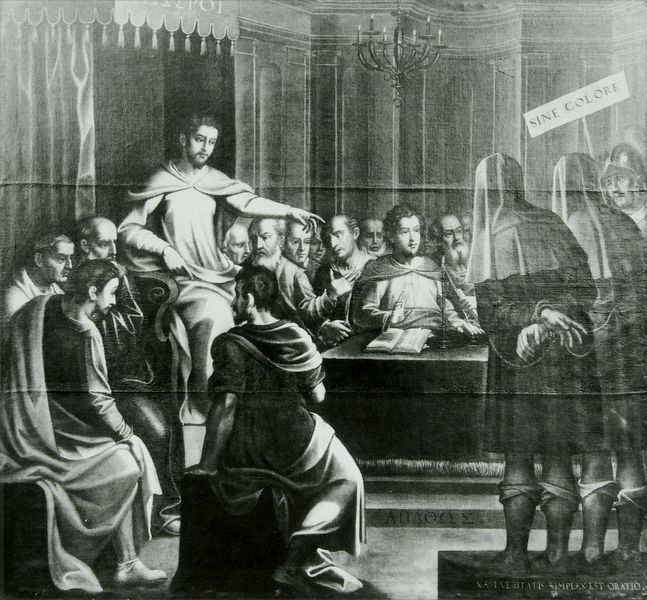
Titel: Gerichtswesen
Künstler: Hans Freyberger
Standort: Augsburg
Institution: Städtische Kunstsammlungen
Schlagwörter: gemälde, hand, mann, schatten, umhang, weiß, menschen, sitzen, fenster, finger, geste, grau, kleid, lampe, licht, männer, raum, rücken, schwarz, stuhl, szene, säulen, tisch, zeichnung, zimmer, blick, leute, malerei, teppich, versammlung, bart, bärte, gericht, richter, wand, arm, barock, bibel, falten, historie, sockel, stehen, diskutieren, gelehrte, hände, innenraum, portrait, vorhang, boden, fransen, gewand, interieur, mantel, pose, sitzend, stehend, tücher, gewänder, schulter, beine, fesseln, schrift, schreibtisch, zuschauer, rede, kette, farbe, graphik, monochrom, bank, farblos, grisaille, hocker, saal, schemel, figuren, treppe, könig, soldaten, thron, ansprache, vorhänge, runde, zeigefinger, inschrift, kerze, kerzen, kronleuchter, leuchter, lüster, stuck, stufe, stufen, podest, sinnieren, zeigen, stola, unscharf, foto, schild, antike, buch, rückenfigur, steht, druck, druckgraphik, schwarz-weiss, viele, druckgrafik, radierung, stich, gefangen, satire, scharz, text, ketten, soldat, beschriftung, leinwand, helm, herrscher, hauben, verhandlung, fürst, pult, rom, fries, schwarz weis, kerzenhalter, kerzenleuchter, gestus, angeklagte, anklage, justiz, christus, jesus, antik, gefangene, toga, griechisch, mittelalter, fingerzeig, baldachin, umhänge, troddeln, trotteln, deuten, schreiber, sekretär, gefangener, tunika, zeige, kandelaber, schabracke, kapuze, fessel, inschriften, latein, togen, verteidigung, prozess, urteil, faltung, zeigegestus, buchillustration, gefesselt, tribunal, zeugen, kapuzen, weisheit, ankläger, klage, gesetz, buc, ohne, verurteilung, colore, täfelung, redegestus, zeigend, salomon, anhörung, weisend, recht, anklagen, zeigt, verhör, gerichtssaal, depp, beisitzer, angeklagter, geschworene, colori, kicke, leucter, ohne farbe, plädoyer, richtertisch, schbracke, sine, sine colore, sodal, verurteilte, plenum, urteilsspruch, 19. jahrhundert, zwei gefangene, beistizter, behauptung, zeigeestus